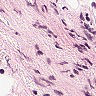
Metastatic tissue present: no